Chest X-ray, PA view. Patient: 15 years old, sex M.
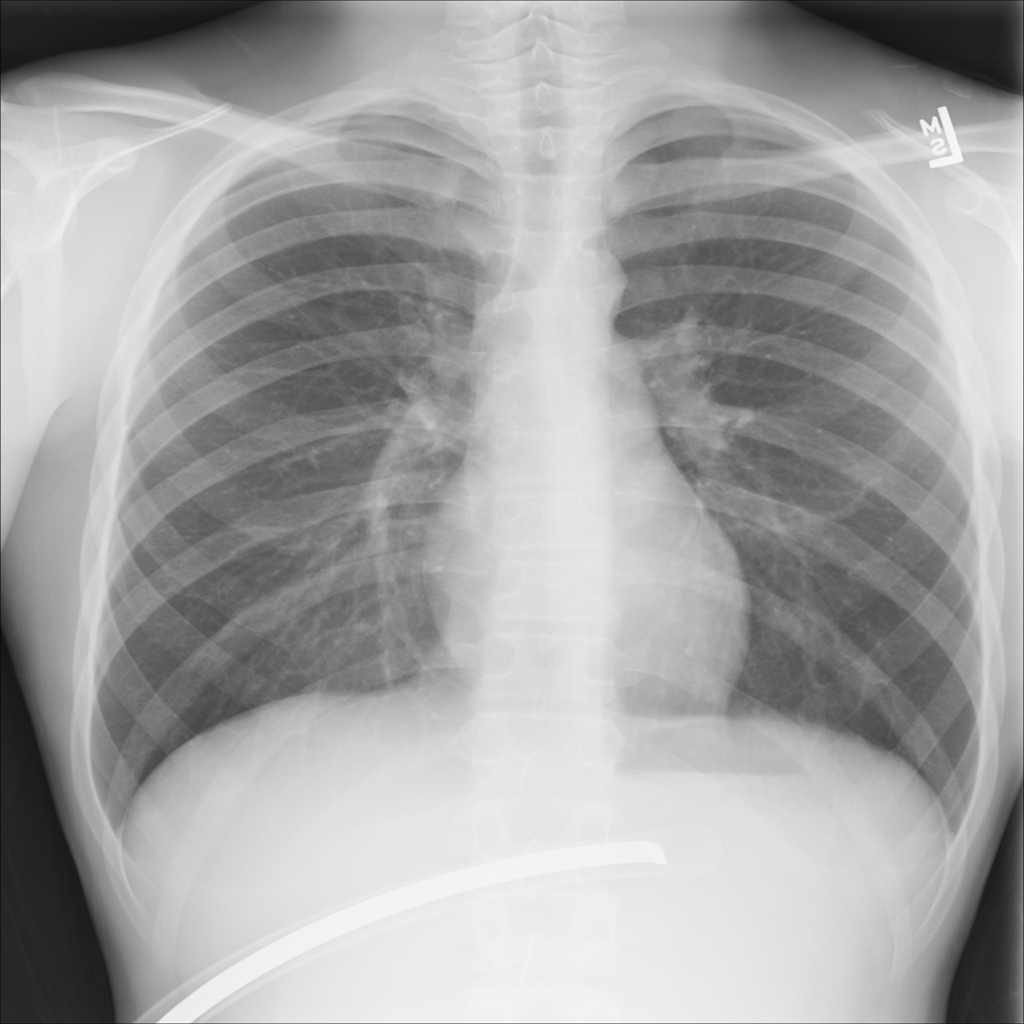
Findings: No Finding